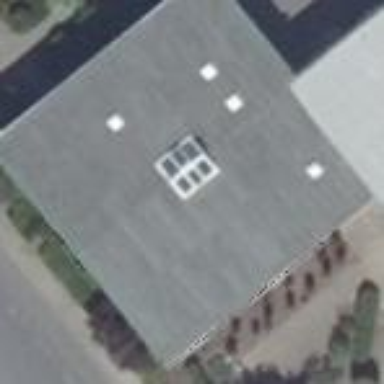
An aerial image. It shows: Office building.